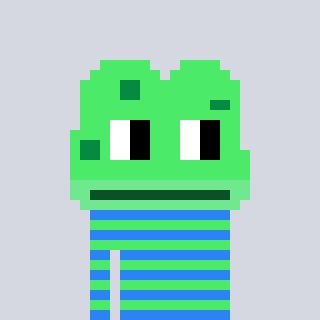
a pixel art character with square light green glasses, a frog-shaped head and a teal-colored body on a cool background